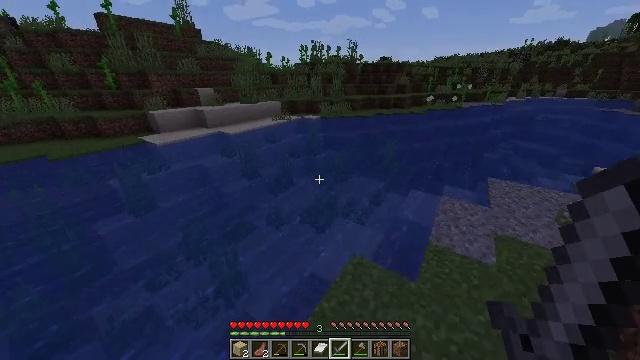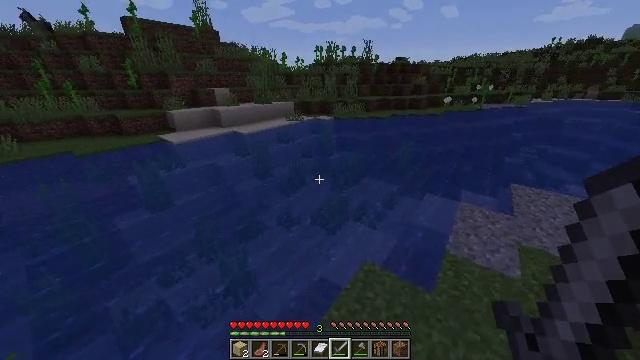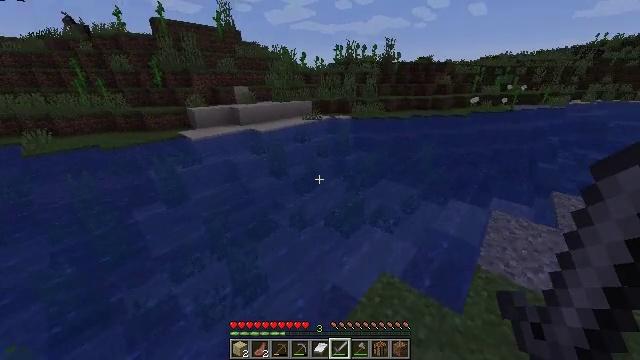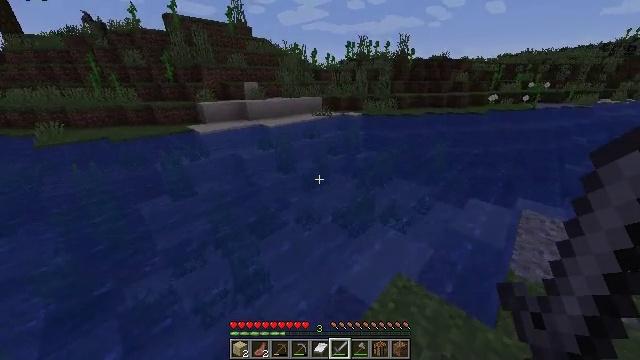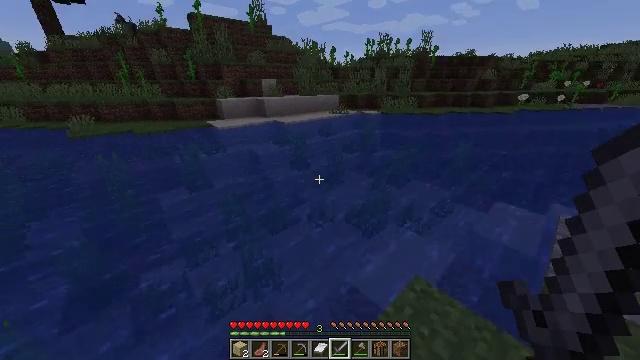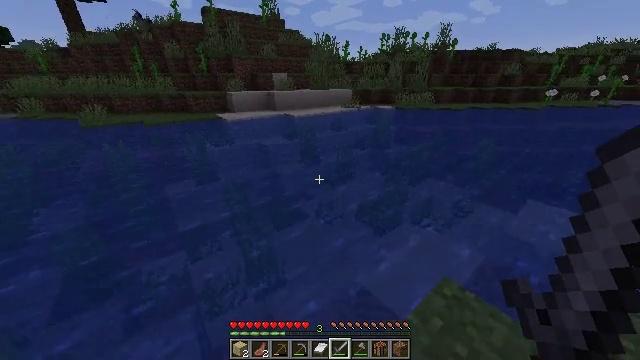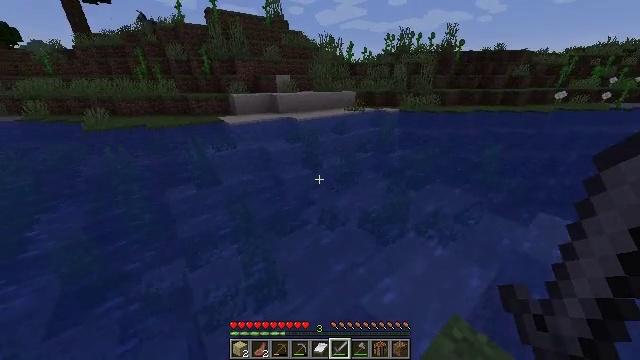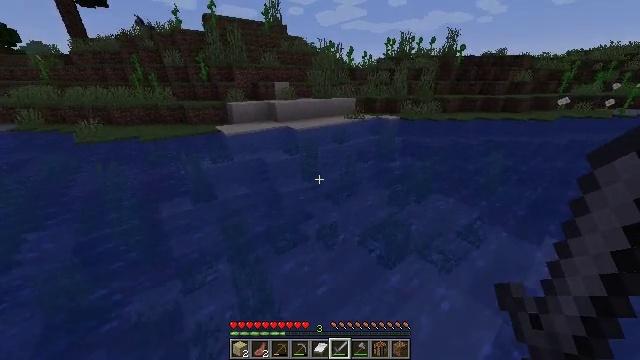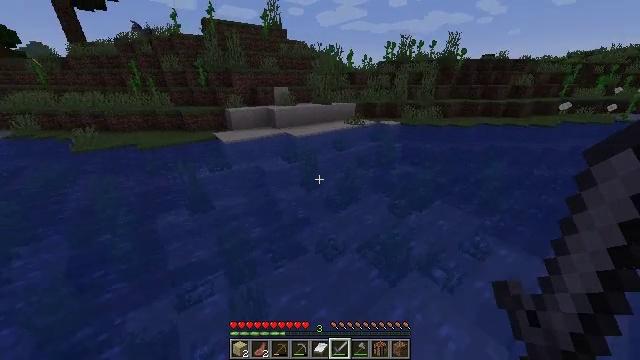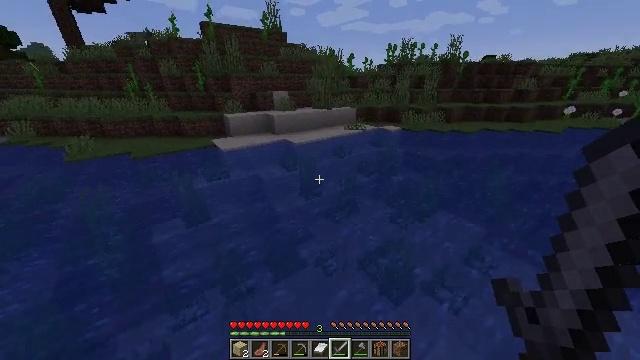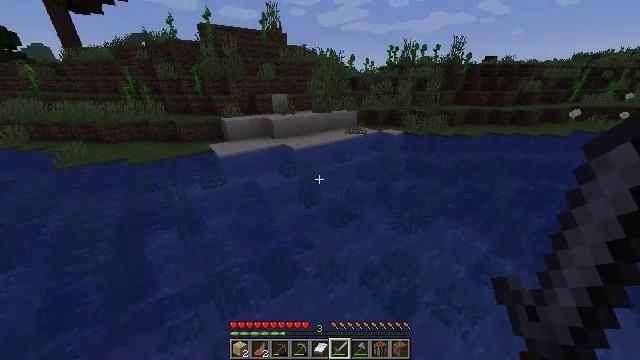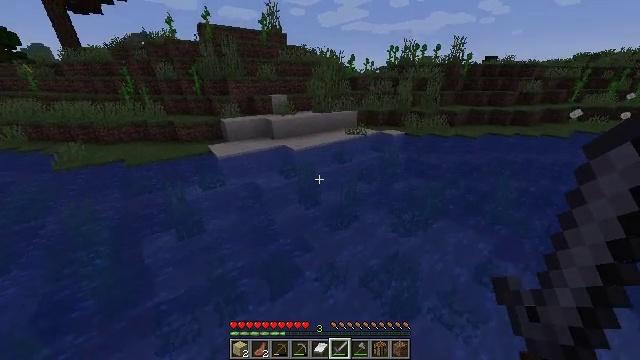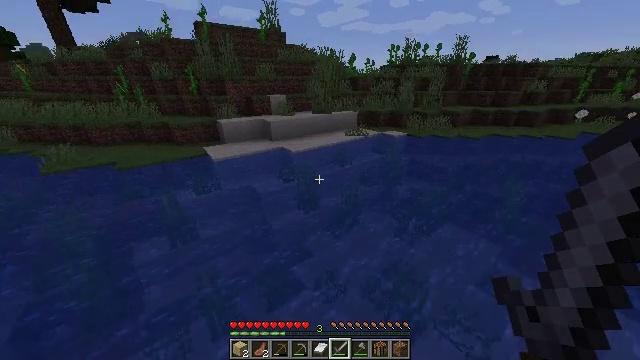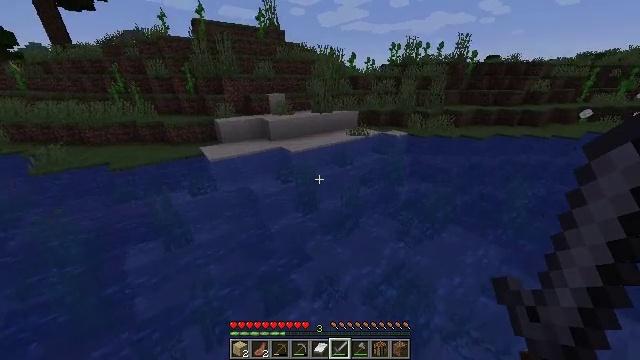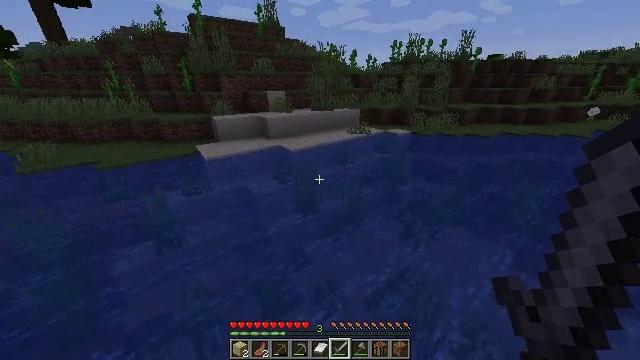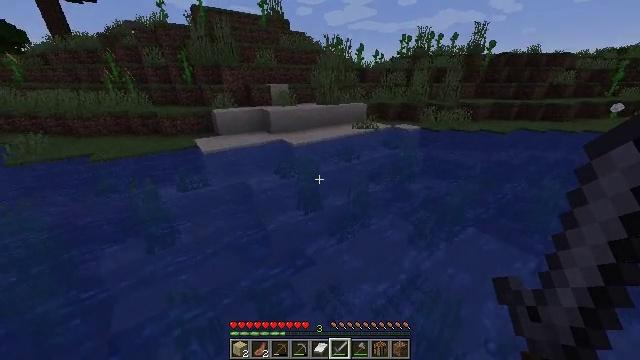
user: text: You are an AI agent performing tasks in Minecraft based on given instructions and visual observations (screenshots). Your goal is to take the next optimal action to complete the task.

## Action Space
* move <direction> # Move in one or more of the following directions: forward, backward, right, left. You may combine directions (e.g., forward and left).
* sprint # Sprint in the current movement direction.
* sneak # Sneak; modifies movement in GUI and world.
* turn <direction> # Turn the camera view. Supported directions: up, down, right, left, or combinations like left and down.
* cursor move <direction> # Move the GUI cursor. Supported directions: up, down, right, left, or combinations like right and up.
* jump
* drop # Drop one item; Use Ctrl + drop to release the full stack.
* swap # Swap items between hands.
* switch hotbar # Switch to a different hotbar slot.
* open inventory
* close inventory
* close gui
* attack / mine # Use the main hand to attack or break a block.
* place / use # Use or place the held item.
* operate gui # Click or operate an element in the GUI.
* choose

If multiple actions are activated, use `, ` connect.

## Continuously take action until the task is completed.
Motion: motion action
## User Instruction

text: Break the sunflower to collect it.
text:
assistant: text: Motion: move forward, sprint, turn left
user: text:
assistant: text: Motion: move forward, sprint, turn left
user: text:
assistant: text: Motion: move forward, sprint, turn left
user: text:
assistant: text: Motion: move forward, sprint, turn left
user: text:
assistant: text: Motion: move forward, sprint, turn left, jump
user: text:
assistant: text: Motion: move forward, sprint, jump
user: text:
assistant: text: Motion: move forward, sprint, jump
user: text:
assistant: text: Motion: move forward, sprint, jump
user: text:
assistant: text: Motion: move forward, sprint, jump
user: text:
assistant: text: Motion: move forward, sprint, jump
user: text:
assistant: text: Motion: move forward, sprint, jump
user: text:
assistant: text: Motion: move forward, sprint, jump
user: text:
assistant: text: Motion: move forward, sprint, jump
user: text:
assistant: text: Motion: move forward, sprint, jump
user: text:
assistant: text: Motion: move forward, sprint, turn left, jump
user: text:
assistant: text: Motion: move forward, sprint, jump
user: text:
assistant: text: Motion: move forward, sprint, jump
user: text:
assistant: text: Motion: move forward, sprint, jump
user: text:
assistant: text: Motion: move forward, sprint, jump
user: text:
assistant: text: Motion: move forward, sprint, turn right, jump
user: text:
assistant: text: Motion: move forward, sprint, turn right, jump
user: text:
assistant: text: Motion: move forward, sprint, turn right, jump
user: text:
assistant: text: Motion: move forward, sprint, turn right, jump
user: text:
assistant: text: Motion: move forward, sprint, jump
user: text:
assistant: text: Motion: move forward, sprint, jump
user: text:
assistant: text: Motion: move forward, sprint, jump
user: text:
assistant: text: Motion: move forward, sprint, jump
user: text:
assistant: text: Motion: move forward, sprint, jump
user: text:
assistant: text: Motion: move forward, sprint, jump
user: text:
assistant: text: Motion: move forward, sprint, jump